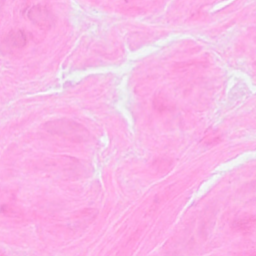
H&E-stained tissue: Breast